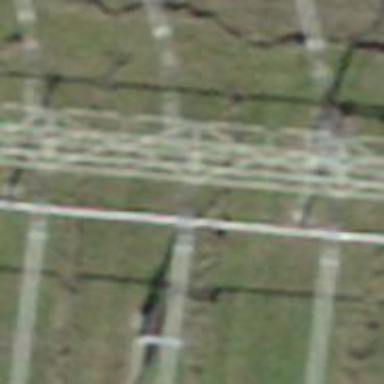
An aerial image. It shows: Insulator used in power equipment.